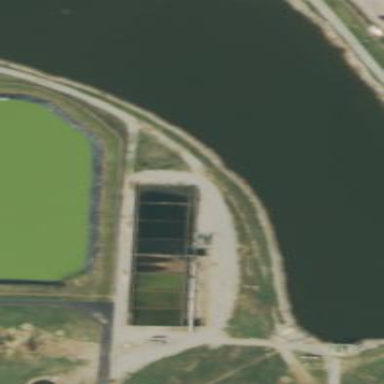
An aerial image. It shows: Retention basin with water.